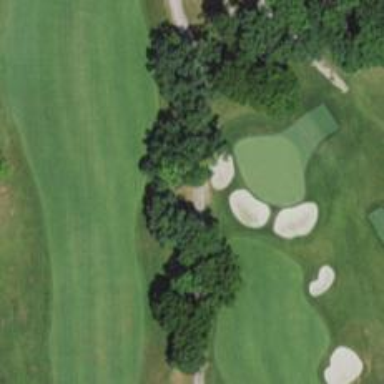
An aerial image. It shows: Path for both roads and golfers.